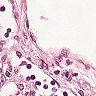
Metastatic tissue present: no